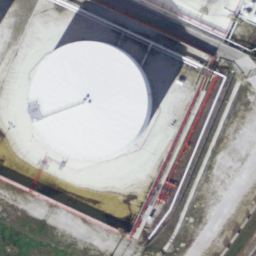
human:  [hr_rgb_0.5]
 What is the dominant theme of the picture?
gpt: storage tanks